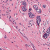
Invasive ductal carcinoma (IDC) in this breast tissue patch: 0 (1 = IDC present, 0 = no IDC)